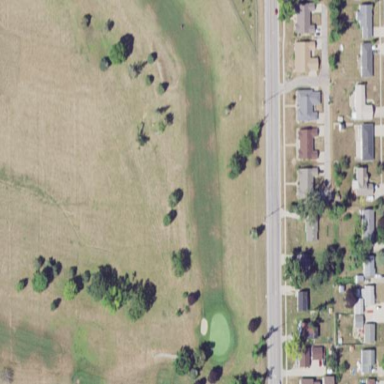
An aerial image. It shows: Golf fairway in the image.